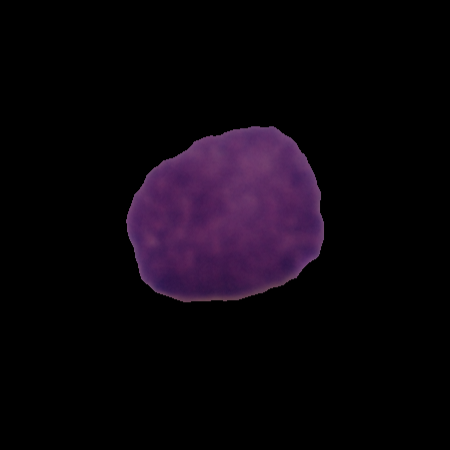
Label: healthy